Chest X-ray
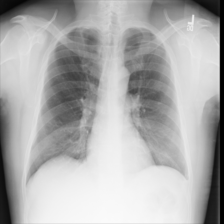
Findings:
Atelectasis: negative
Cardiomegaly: negative
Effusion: negative
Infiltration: negative
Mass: negative
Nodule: negative
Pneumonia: negative
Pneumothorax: negative
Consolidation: negative
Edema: negative
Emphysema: negative
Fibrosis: negative
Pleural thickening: negative
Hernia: negative